Current action and preconditions to check: trajectory_clear

Your task: For each precondition in the list above, predict whether it will hold at this action.

Consider the current scene as observed from the mobile robot's camera, and analyze the predicted future states of all dynamic agents (e.g., people, animals, vehicles, or any moving entities) within the NEXT SECOND.

IMPORTANT: Only answer "very likely" if you are absolutely certain—based on strong, clear evidence—that a dynamic agent will violate the precondition in the predicted future state. Do NOT answer "very likely" for unlikely, ambiguous, or low-probability risks.

Ask yourself for each precondition: Is there a high probability, with clear and convincing evidence, that the predicted future states of any dynamic agent will interfere with the predicted future state of the currently executing action within the NEXT SECOND, causing that precondition to fail?

Assess the risk level based on these predictions. Use "likely" or "very likely" if motions create a clear risk of interference.

Use "neutral" or "improbable" if agents are nearby but their predicted paths are clearly diverging or non-conflicting.

Failure Risk Categories: "very improbable", "improbable", "neutral", "likely", "very likely"

Answer Format: Output ONLY the probability_of_failure value from these categories: "very improbable", "improbable", "neutral", "likely", "very likely"

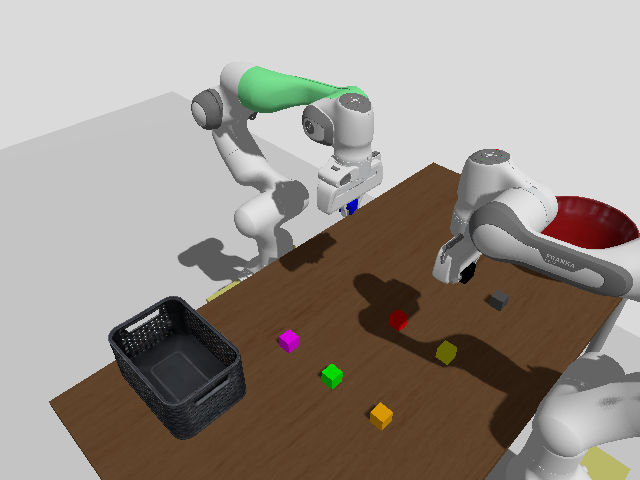

Answer: improbable